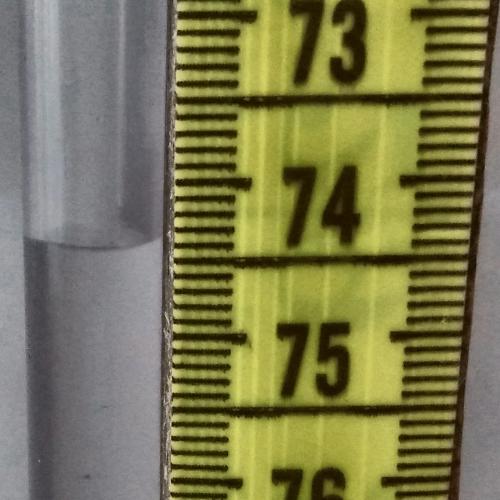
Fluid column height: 74.4 cm